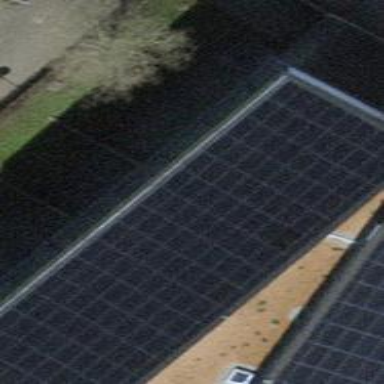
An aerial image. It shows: Building with skillion roof covered in solar panels. The building is colored cornflower blue.